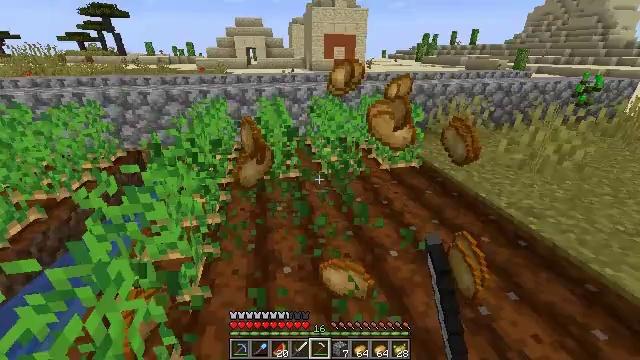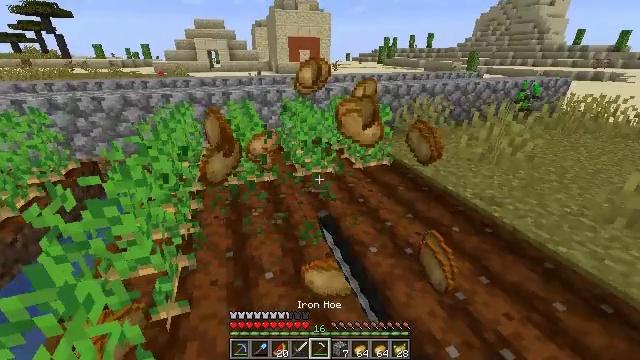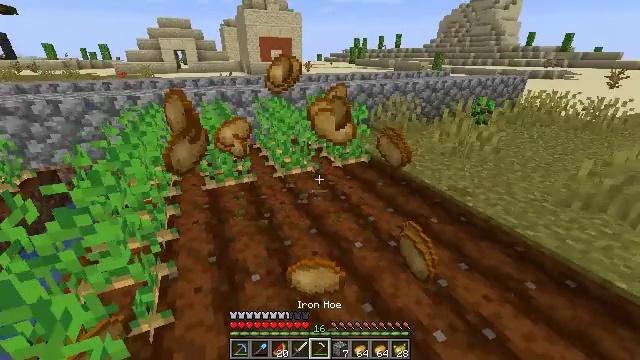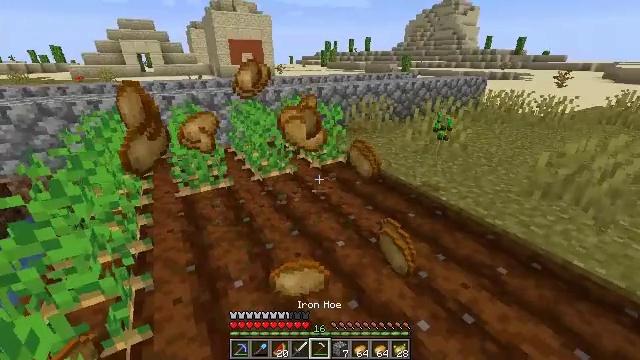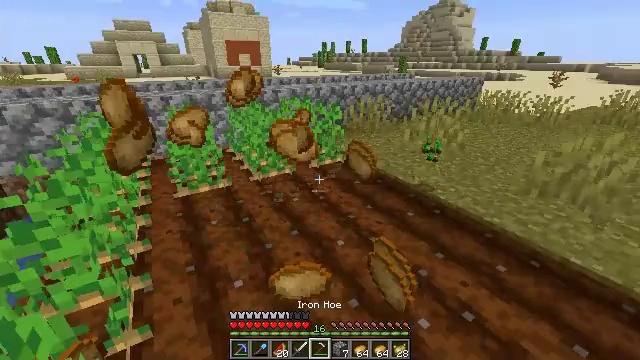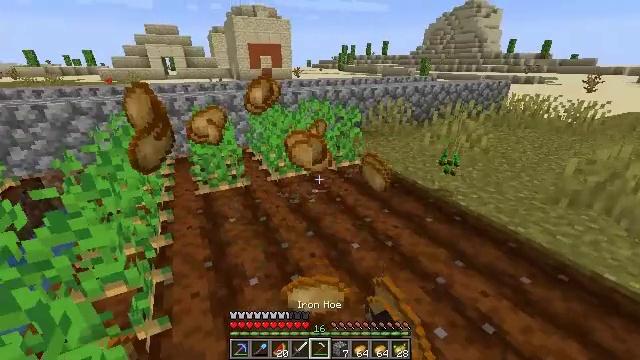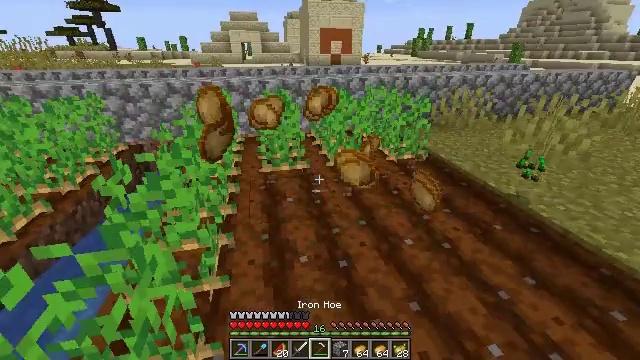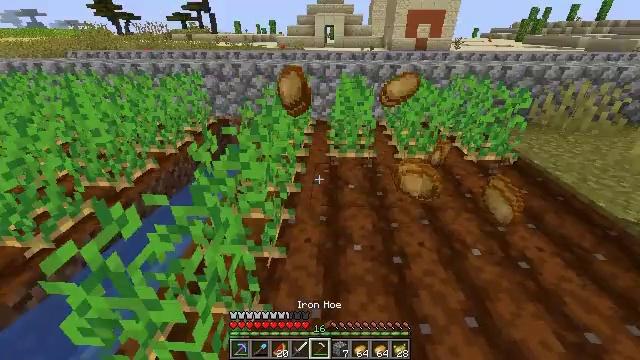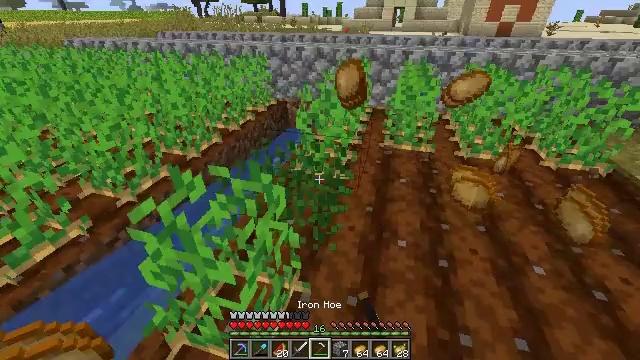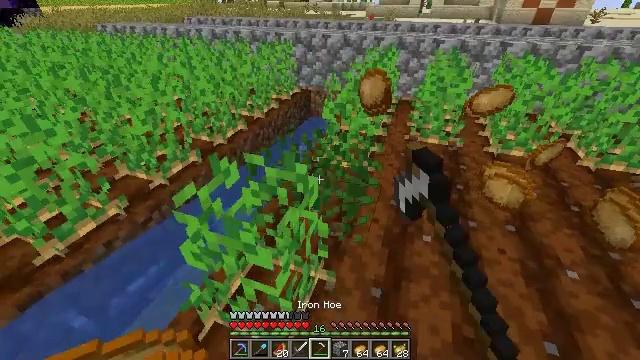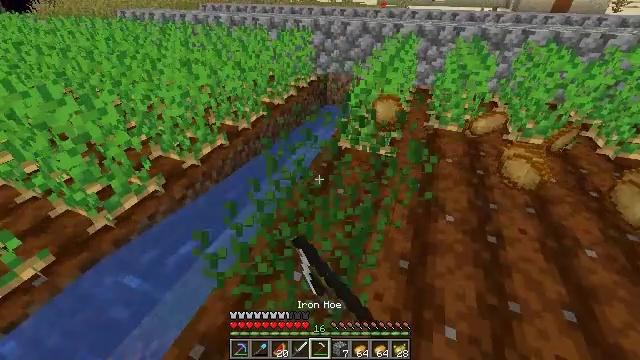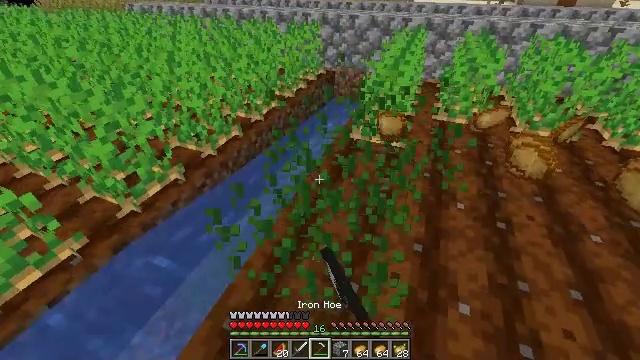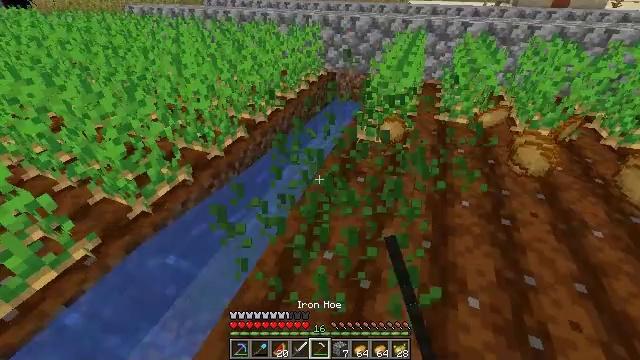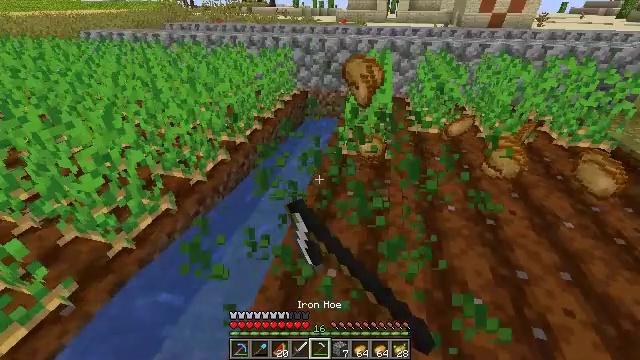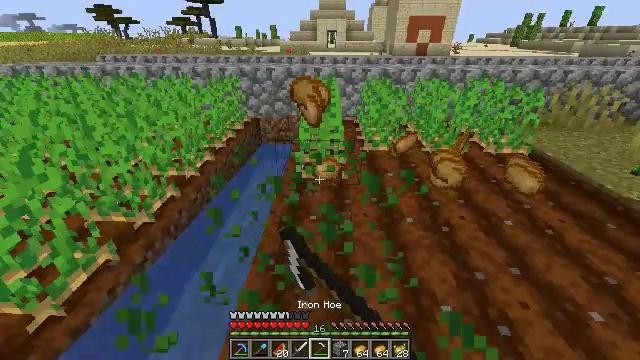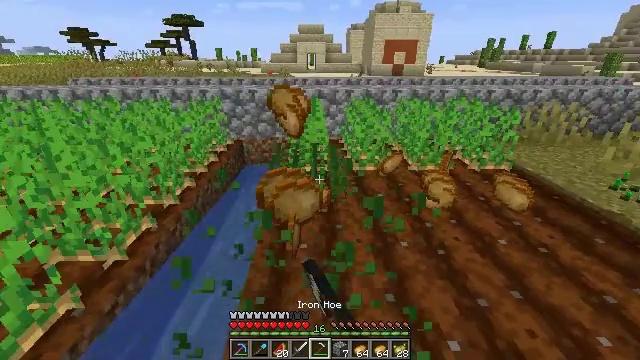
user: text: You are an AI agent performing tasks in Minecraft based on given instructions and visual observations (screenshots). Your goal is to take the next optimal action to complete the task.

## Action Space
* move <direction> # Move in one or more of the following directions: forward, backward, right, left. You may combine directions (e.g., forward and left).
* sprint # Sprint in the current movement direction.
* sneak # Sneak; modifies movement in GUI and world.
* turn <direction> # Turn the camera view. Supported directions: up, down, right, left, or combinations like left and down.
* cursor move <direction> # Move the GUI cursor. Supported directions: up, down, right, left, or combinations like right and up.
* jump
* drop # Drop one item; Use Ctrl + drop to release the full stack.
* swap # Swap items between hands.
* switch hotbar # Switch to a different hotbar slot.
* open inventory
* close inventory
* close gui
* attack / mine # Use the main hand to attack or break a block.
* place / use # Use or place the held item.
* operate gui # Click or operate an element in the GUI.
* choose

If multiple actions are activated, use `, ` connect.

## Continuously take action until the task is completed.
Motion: motion action
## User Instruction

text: Mine potatoes from the farmland.
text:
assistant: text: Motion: turn right, attack / mine, switch to hotbar 5
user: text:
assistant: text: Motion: turn right, attack / mine, switch to hotbar 5
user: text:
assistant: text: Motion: turn right, attack / mine, switch to hotbar 5
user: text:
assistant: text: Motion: attack / mine
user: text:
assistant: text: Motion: turn left, attack / mine
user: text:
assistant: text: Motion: turn left and down, attack / mine
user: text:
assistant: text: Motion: turn left and down, attack / mine
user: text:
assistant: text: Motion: move left, turn left and down, attack / mine
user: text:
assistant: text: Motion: move back and move left, turn left and down, attack / mine
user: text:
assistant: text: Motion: move back and move left, turn left and down, attack / mine
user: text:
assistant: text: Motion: move back and move left, attack / mine
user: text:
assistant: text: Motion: move left, attack / mine
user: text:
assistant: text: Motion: move forward, turn right and up, attack / mine
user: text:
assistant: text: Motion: move forward, turn right and up, attack / mine
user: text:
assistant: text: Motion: move forward, turn right and up, attack / mine
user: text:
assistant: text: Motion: move forward, turn up, attack / mine
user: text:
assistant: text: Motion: move forward, turn up, attack / mine
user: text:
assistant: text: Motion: move forward, attack / mine
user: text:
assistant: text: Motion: move forward, attack / mine
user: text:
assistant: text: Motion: move forward, attack / mine
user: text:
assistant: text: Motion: move forward, turn right, attack / mine
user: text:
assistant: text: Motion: move forward and move right, turn right, attack / mine
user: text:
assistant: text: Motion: move forward and move right, turn right, attack / mine
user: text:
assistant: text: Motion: move forward and move right, turn right, attack / mine
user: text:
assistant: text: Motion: move forward and move right, turn right, attack / mine
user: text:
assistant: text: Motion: move forward and move right, attack / mine
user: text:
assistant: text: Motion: move forward and move left, attack / mine
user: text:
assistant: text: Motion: move forward and move left, turn left, attack / mine
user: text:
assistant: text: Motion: move forward and move left, turn left, attack / mine
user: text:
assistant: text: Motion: move forward and move left, turn left and down, attack / mine